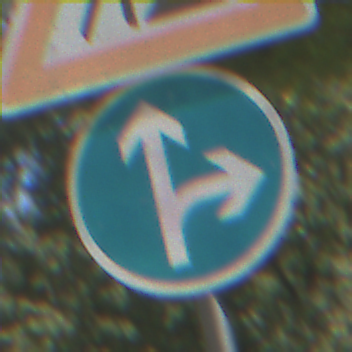
Verkehrszeichen: VorgeschriebeneFahrtrichtungGeradeausOderRechts
Zusatzzeichen oben: Arbeitsstelle
Umgebung: Outdoor, RoadRail
Tageszeit: Midday
Wetter: Clear
Licht: Natural
Jahreszeit: NotSpecified
Kontrast: HighContrast